Interaction volume radius: 10 \u00c5
Interaction volume height: 25 \u00c5
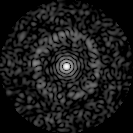
Disorder parameter: 0.8191